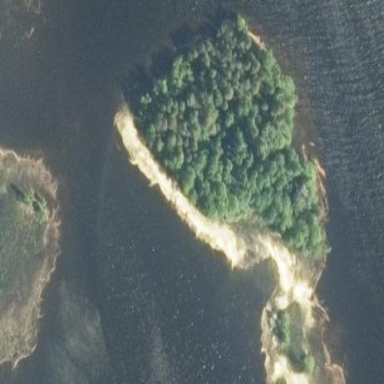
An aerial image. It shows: Island.